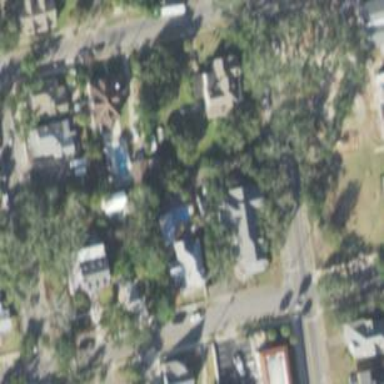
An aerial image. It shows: This residential area consists of single-family homes.